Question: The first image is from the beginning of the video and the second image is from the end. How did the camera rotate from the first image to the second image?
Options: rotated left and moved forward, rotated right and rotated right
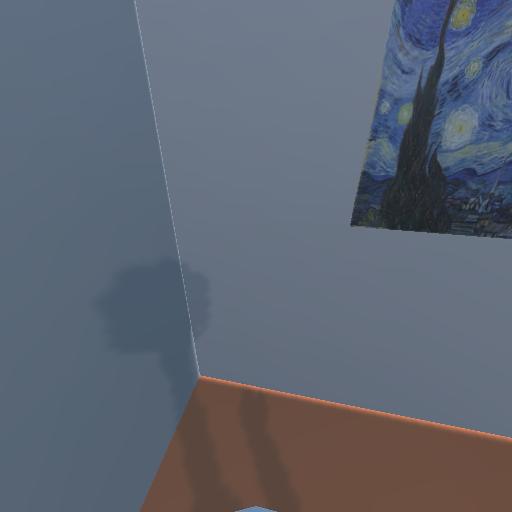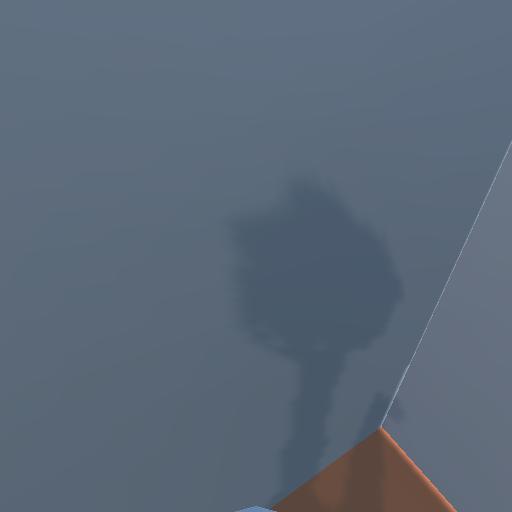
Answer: rotated left and moved forward